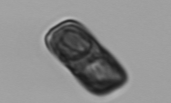
Label: Ephemera